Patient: sex F, age 41
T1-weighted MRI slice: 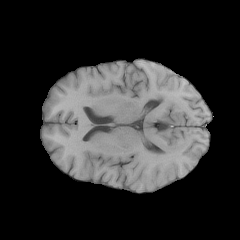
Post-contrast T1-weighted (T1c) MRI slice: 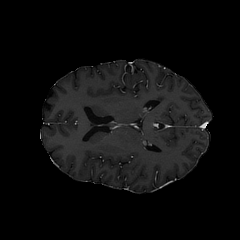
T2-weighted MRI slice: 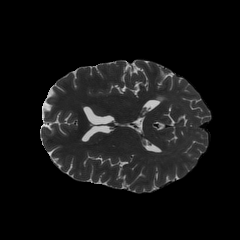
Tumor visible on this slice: no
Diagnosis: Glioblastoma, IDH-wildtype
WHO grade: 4